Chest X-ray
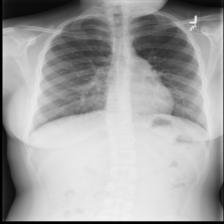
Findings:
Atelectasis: negative
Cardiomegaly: negative
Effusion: negative
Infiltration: positive
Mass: negative
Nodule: negative
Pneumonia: negative
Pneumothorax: negative
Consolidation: negative
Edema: negative
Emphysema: negative
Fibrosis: negative
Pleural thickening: negative
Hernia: negative